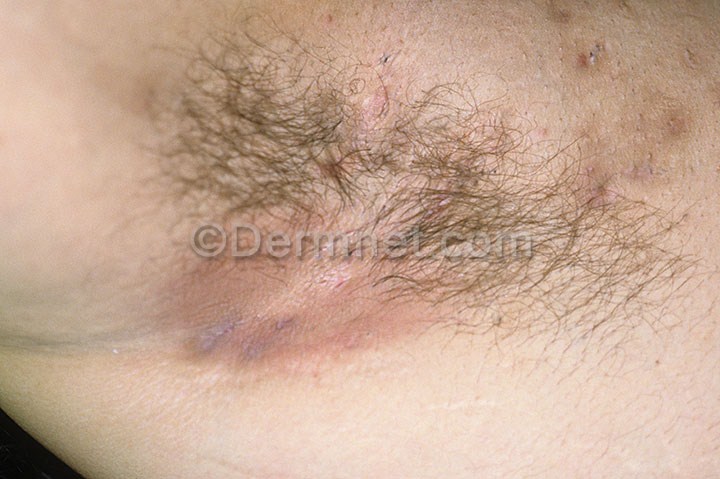
Disease: Acne and Rosacea Photos